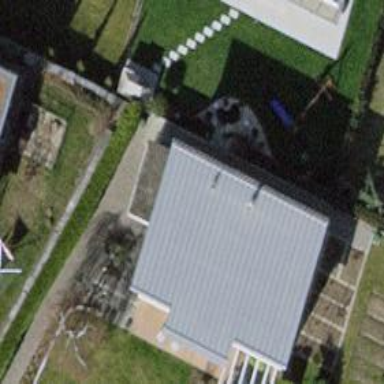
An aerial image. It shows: Detached building.